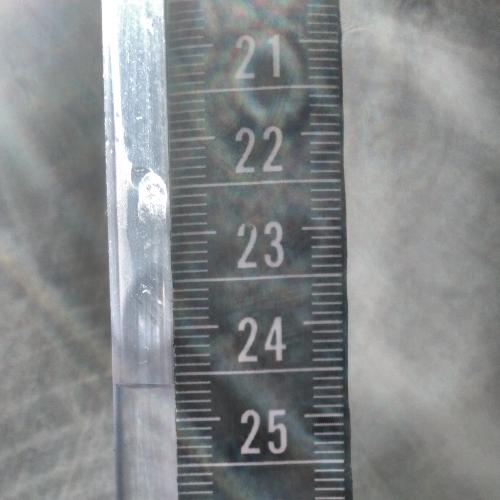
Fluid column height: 24.6 cm